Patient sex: M
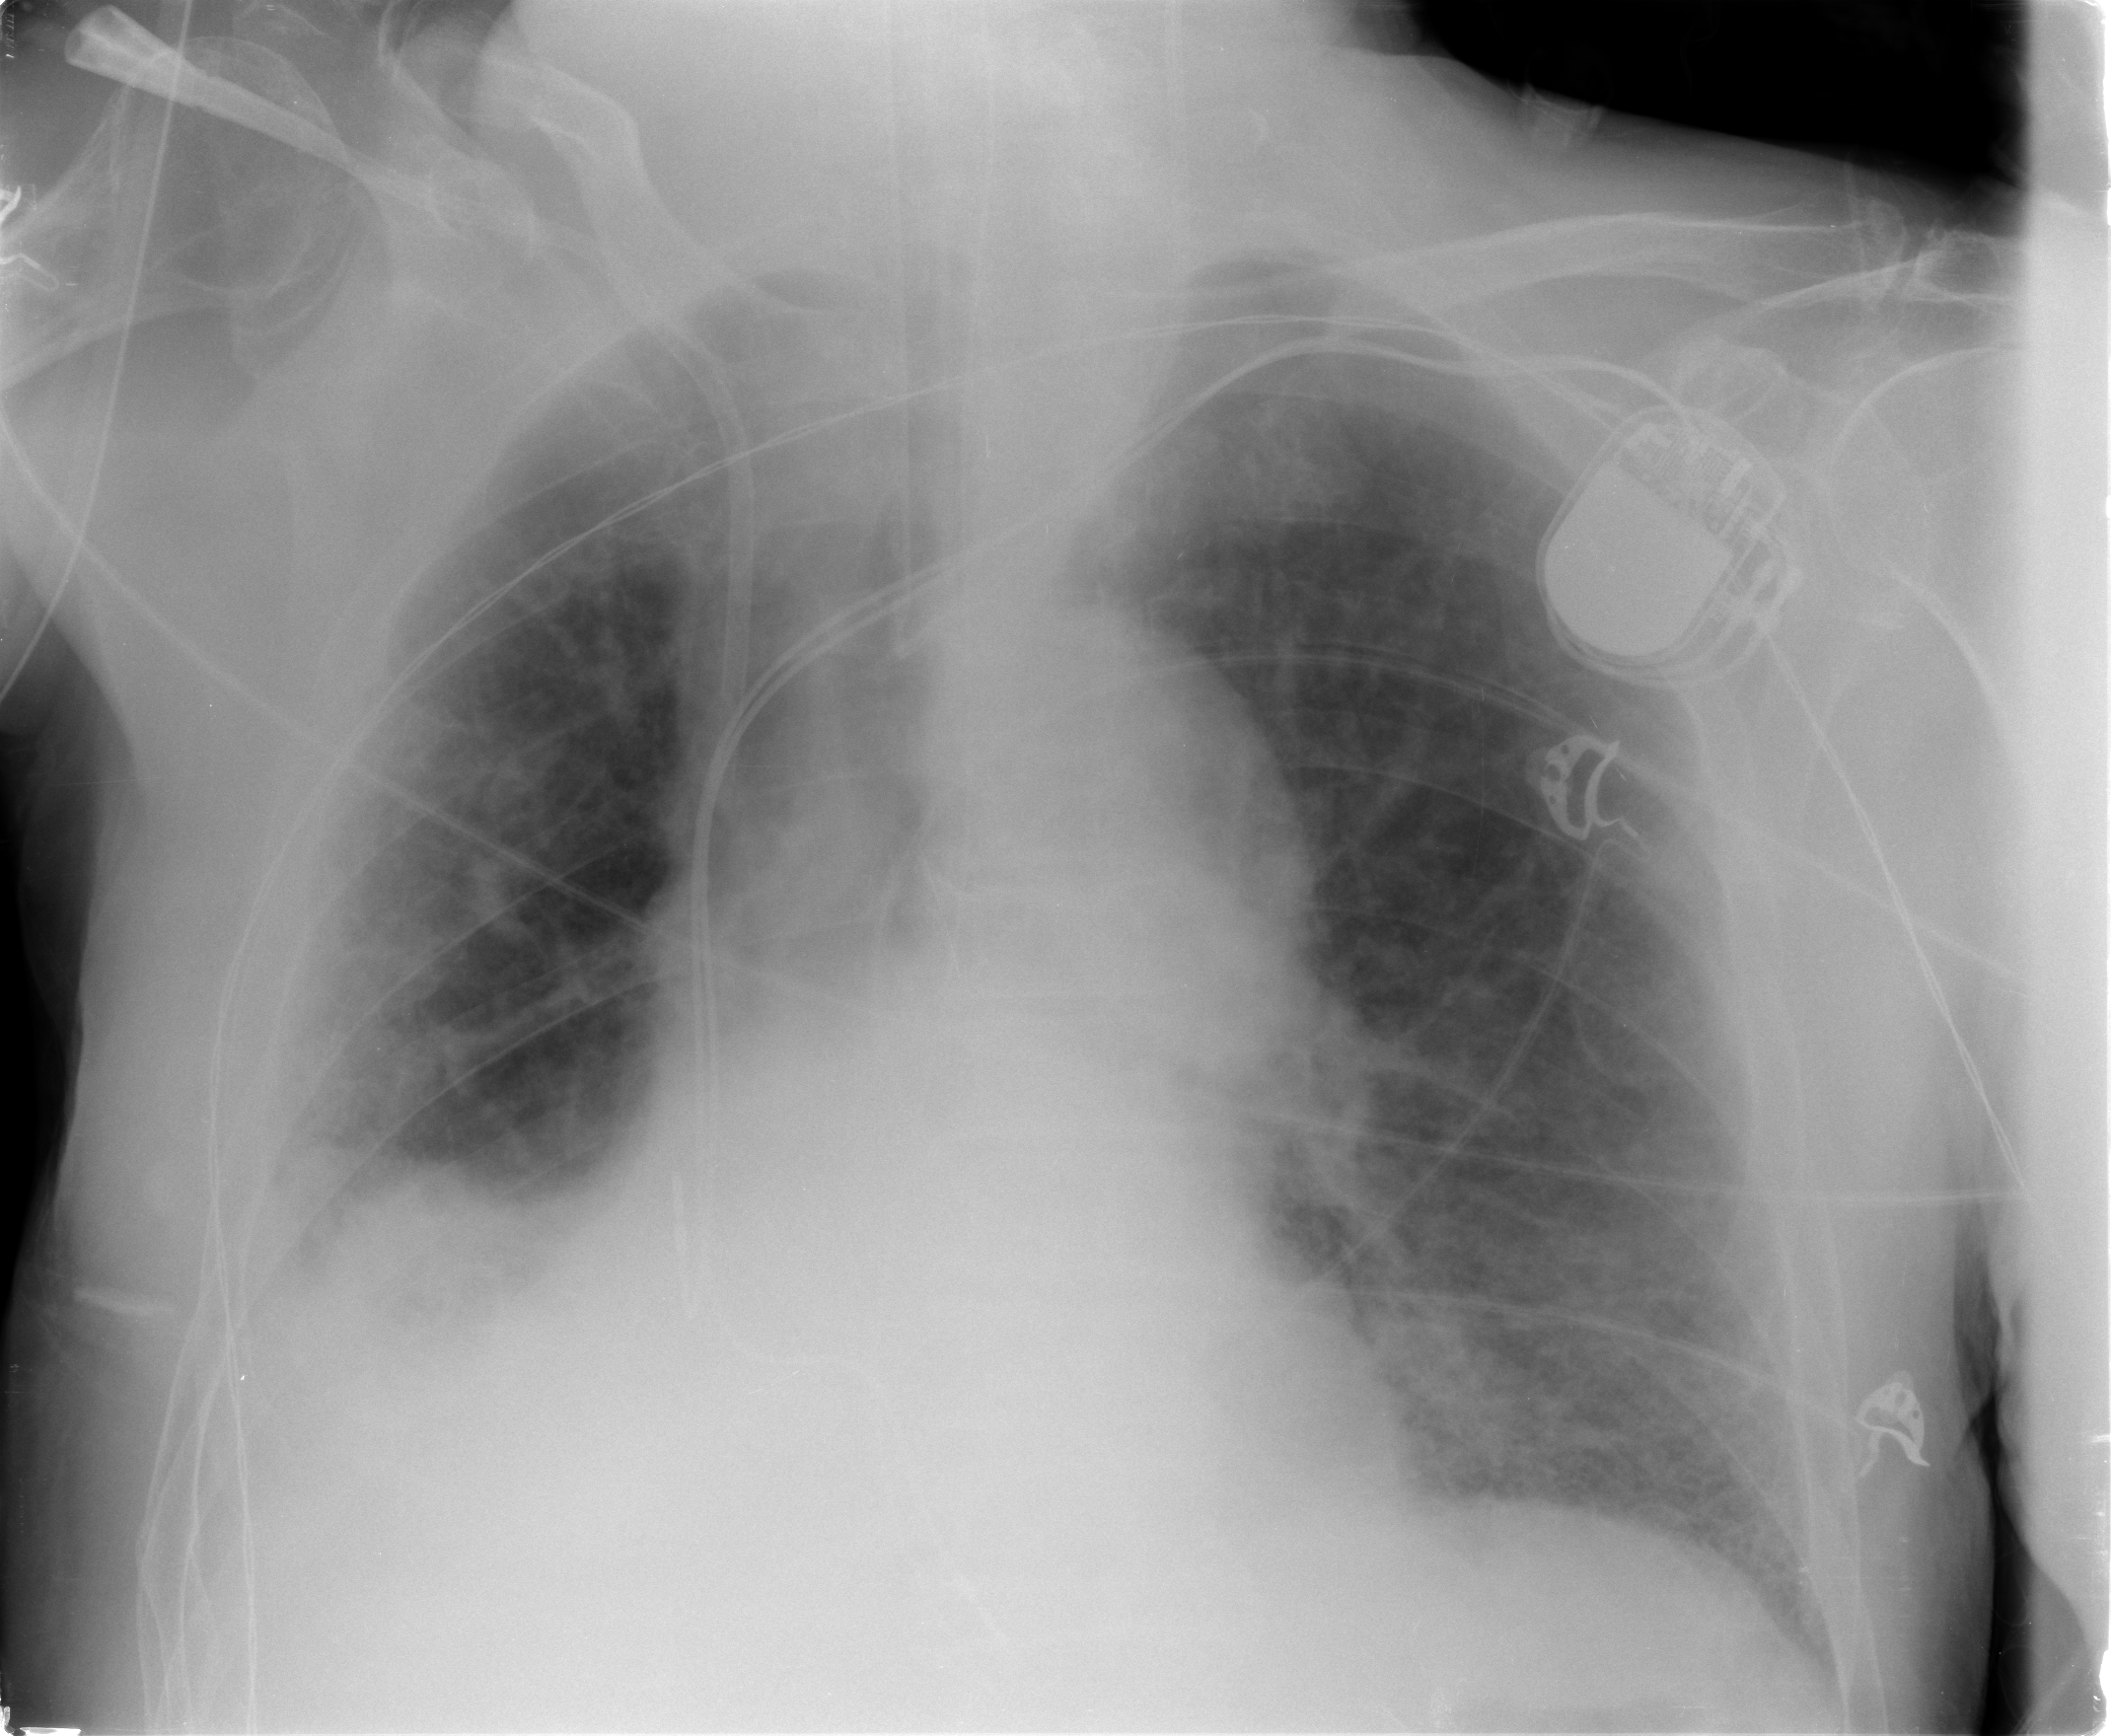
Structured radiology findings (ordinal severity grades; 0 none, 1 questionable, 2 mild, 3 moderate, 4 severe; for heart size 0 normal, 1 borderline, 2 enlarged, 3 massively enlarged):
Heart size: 1
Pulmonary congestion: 2
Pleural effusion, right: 2
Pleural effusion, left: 1
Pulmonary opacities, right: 3
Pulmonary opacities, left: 2
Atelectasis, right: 2
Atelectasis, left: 2